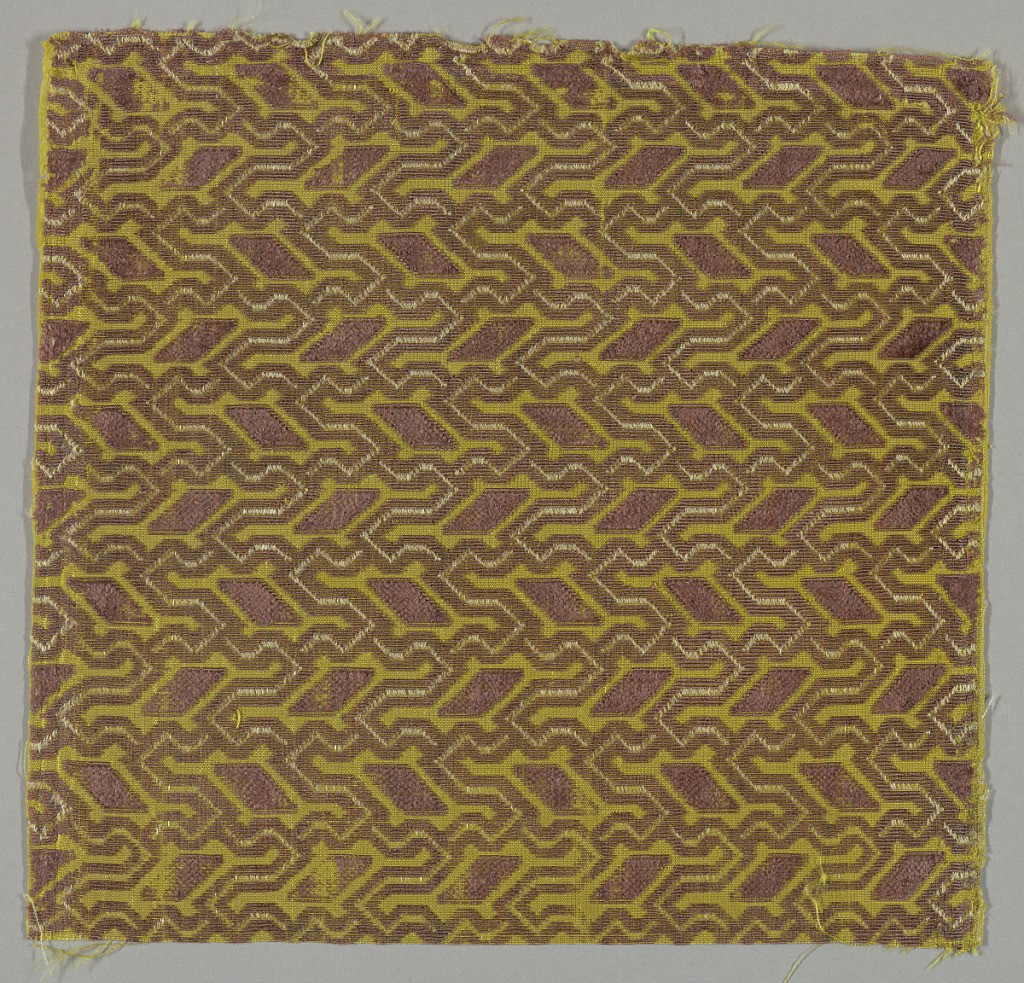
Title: Fragments
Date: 16th century
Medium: silk Technique: cut and uncut supplementary warp pile (velvet)
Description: Component a: Brown silk velvet, faded from violet, cut and uncut, on yellow ground; geometric pattern. Components b and c: rose-colored silk velvet, cut and uncut, on yellow ground; geometric pattern.